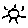
Label: sun